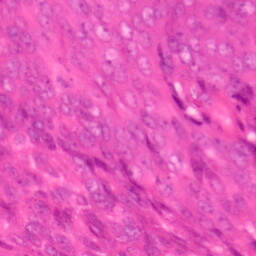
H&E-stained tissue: Colon